Question: I configured git to use as the merge tool but when I run 'git mergetool' I still see the conflict markers, like this:

<URL>
I was using and saw that it handles these conflict markers, but I really like viewing the merged file in the middle of the screen like in ; so am I doing something wrong or is this tool just unable to handle conflict markers?
My '.gitconfig':
'''
[mergetool "smartsynchronize"]
cmd = '/C/Program Files (x86)/SmartSynchronize 3.3/bin/smartsynchronize.exe' "$LOCAL" "$REMOTE" "$MERGED"
'''
(also, if you know a way to make show the merged file in the middle like that, I'd love to know)
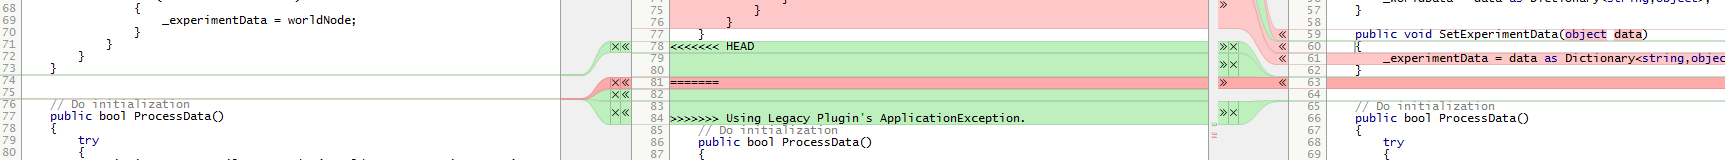
Answer: 'git-mergetool' invokes a three-way merge tool - that is, a tool that produces a merge result from two branches . There are four files in all - three input files and an output file.
However, you are invoking the 'mergetool' with only three inputs: the two branches and . Thus, it is using the merge result as the common ancestor - the file that 'git-merge' has written the merge file (with conflict markers). Instead, you need to invoke your merge tool with the two sides ('$LOCAL', '$REMOTE') and the common ancestor '$BASE', telling it to place the merge result into '$MERGED'.
Your 3-way merge tool should be capable of actually distinguishing between the common ancestor and the output file. You should talk to your tool's author to determine if this is true and suggest to them that their tool is deficient if they cannot.
If you really love your deficient merge tool, however, you can create a script that:
- '$BASE'- '$LOCAL''$REMOTE'- '$MERGED'-